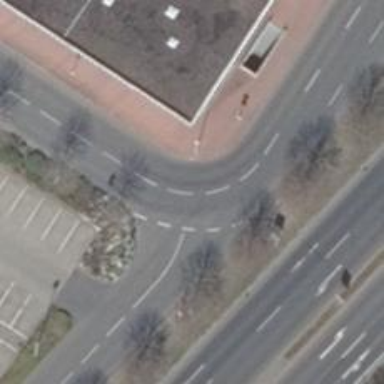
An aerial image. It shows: Asphalt road designated for service vehicles.